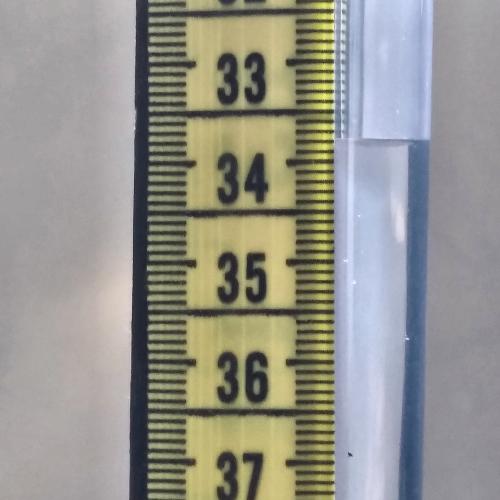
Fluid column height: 33.8 cm